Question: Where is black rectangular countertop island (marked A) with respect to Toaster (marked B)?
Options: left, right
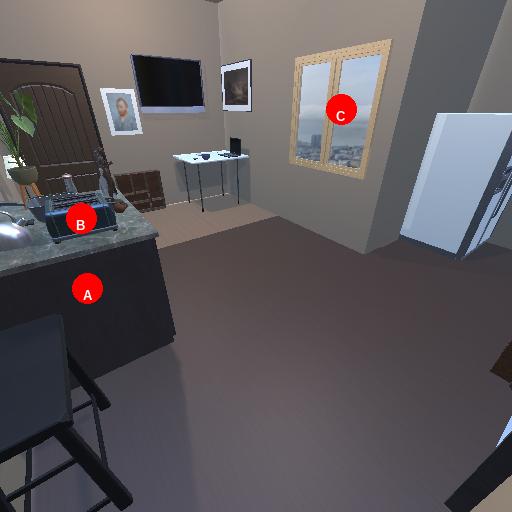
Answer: left